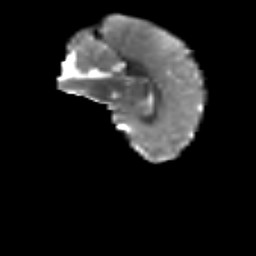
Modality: T2w
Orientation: sagittal
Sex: male
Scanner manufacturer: siemens
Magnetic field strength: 3 T
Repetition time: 5 s
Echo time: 0.071 s